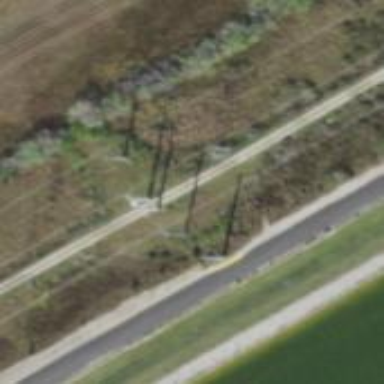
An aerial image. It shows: Power pole.